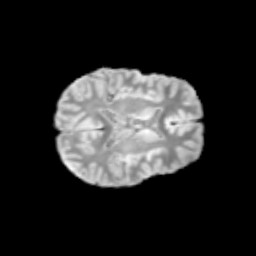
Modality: T2w
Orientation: axial
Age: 13
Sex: female
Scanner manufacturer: siemens
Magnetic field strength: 3 T
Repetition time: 3.8 s
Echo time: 0.07 s